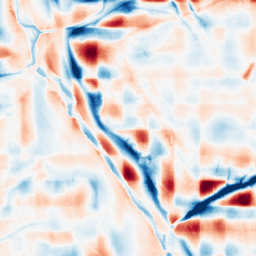
Category: wavelet
Decomposition family: wavelet_reverse_biorthogonal
Decomposition parameters: wavelet: rbio1.3
level: 5
Upsampling method: lanczos
Upsampling parameters: scale: 4
Upsampling scale: 4